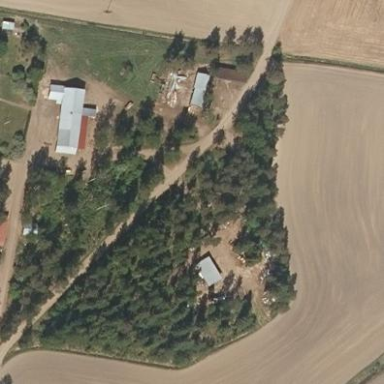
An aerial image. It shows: Farmyard area.